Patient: sex M, age 79
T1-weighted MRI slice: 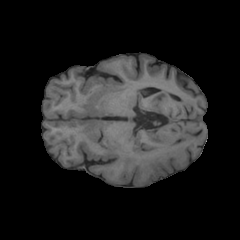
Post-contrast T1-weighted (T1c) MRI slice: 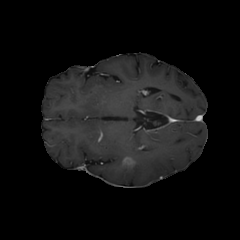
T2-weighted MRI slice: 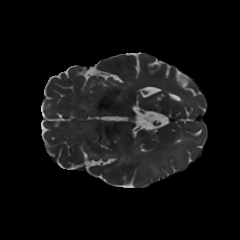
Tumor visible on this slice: yes
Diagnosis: Glioblastoma, IDH-wildtype
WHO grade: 4